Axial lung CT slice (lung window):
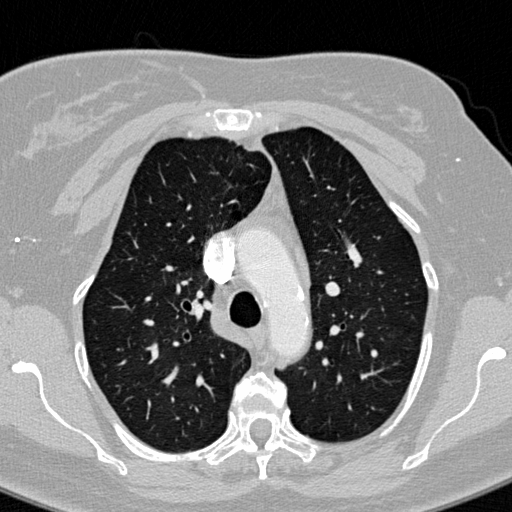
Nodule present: no